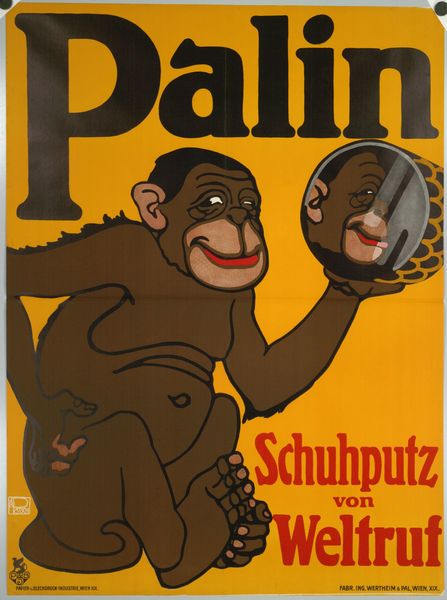
Titel: Palin; Schuhputz von Weltruf
Künstler: Igo Pötsch
Standort: Wien
Institution: Albertina, Wien
Schlagwörter: gelb, sitzen, braun, brust, bunt, schwarz, rot, tier, arm, halten, sehen, spiegel, lippen, affe, lächeln, füße, schrift, spiegelbild, werbung, spiegeln, deutsch, bauchnabel, schild, fuss, druck, text, plakat, reklame, trommel, poster, kratzen, schimpanse, von, gorilla, propaganda, palin, schuhputz, weltruf, schuhputz von weltruf, von weltruf